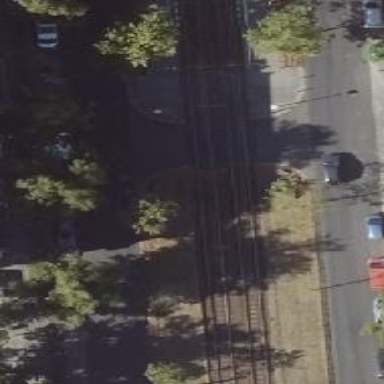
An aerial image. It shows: Tram level crossing on the railway.